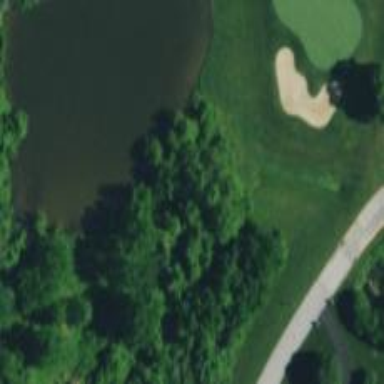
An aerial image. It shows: Water hazard in golf course. The hazard is natural water feature.